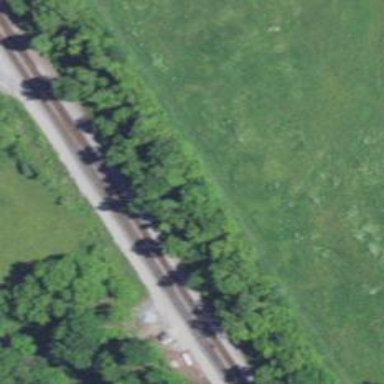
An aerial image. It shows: Railway track.